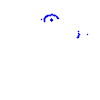
Particle: proton